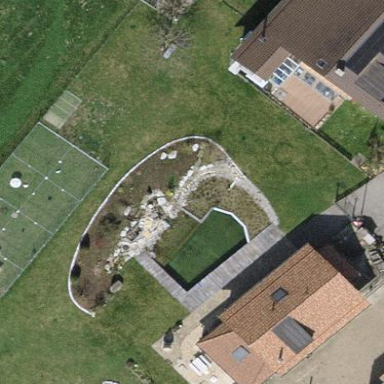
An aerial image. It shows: Residential building.